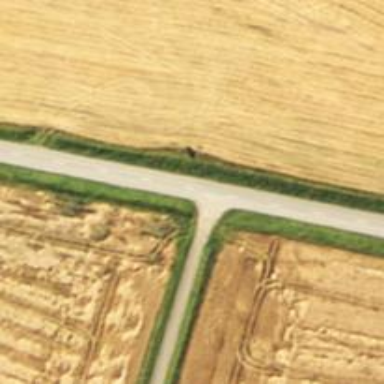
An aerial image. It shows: Secondary road.